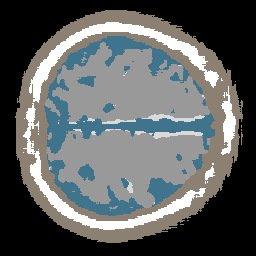
Label: no_lesion